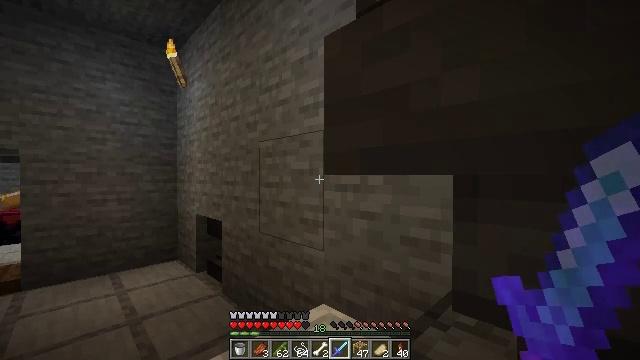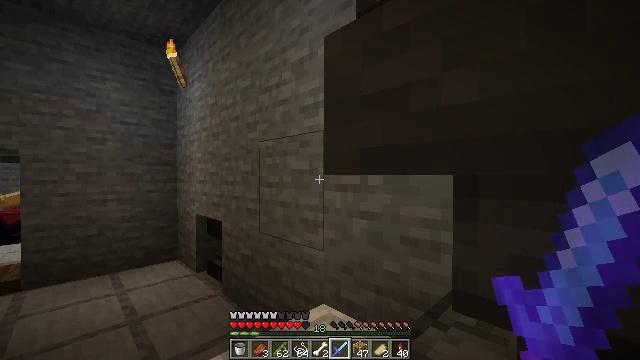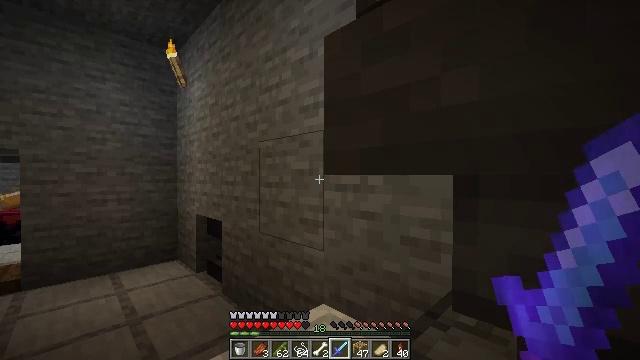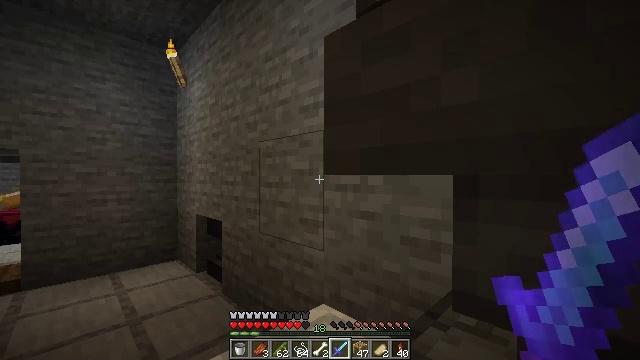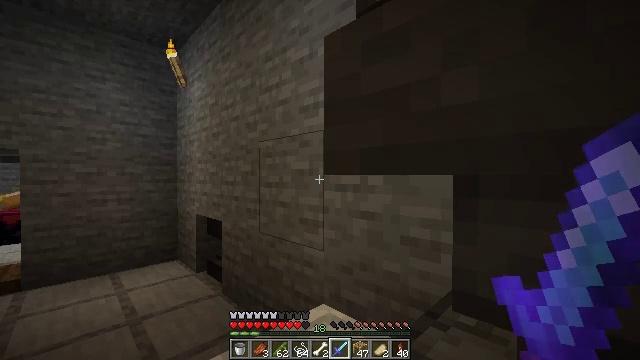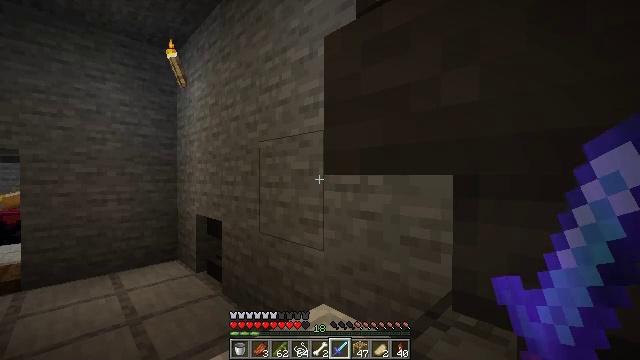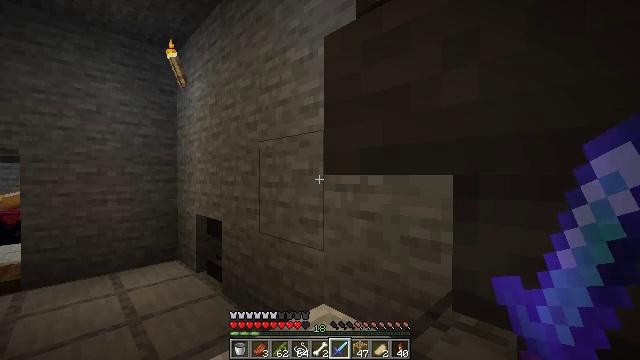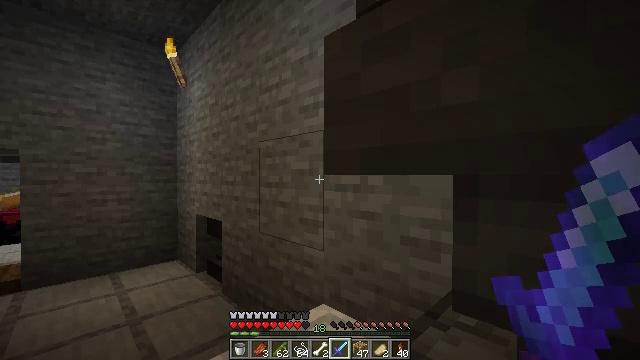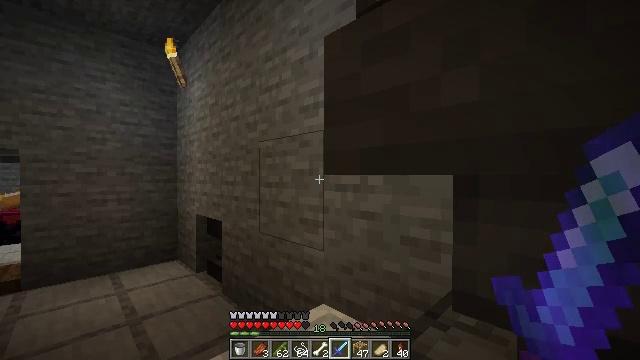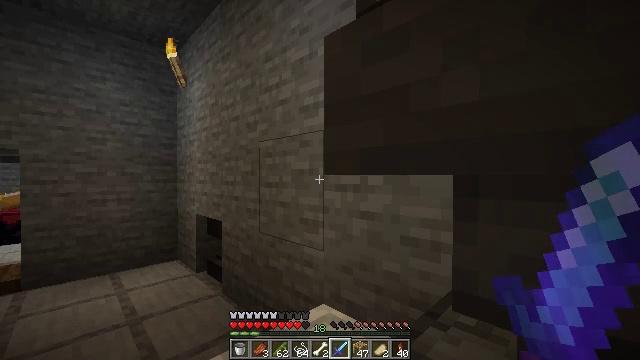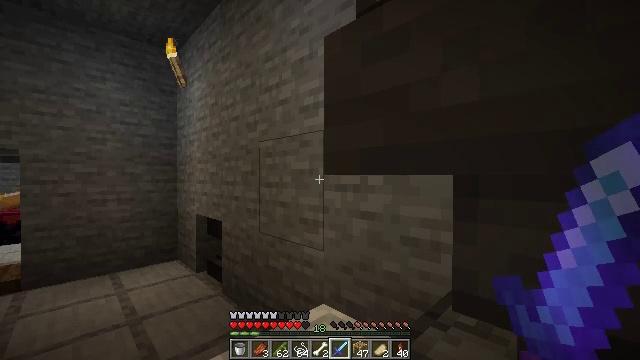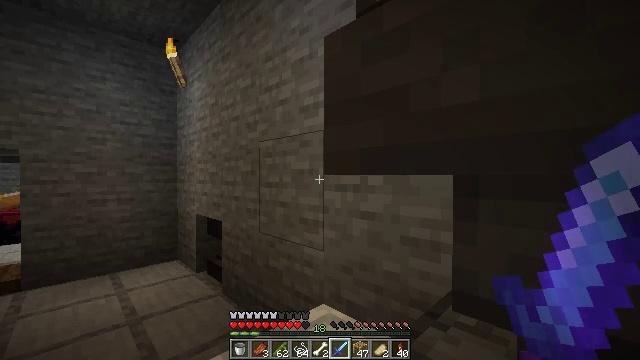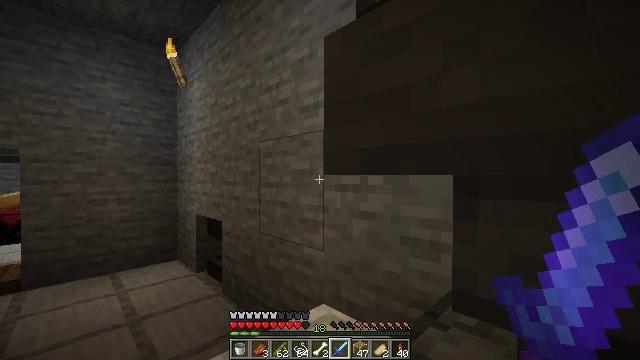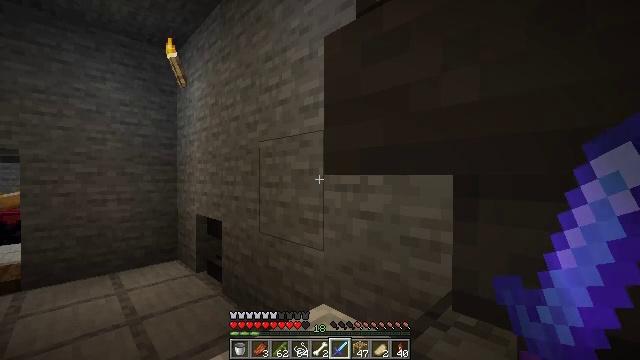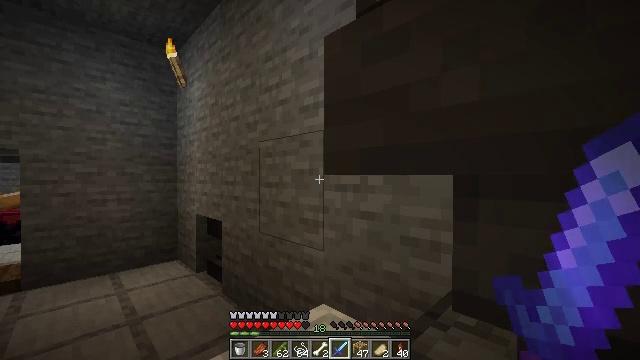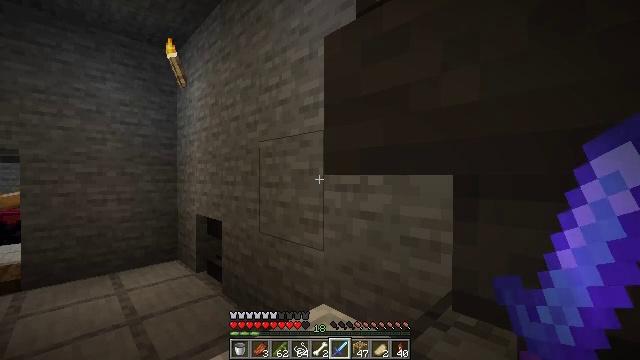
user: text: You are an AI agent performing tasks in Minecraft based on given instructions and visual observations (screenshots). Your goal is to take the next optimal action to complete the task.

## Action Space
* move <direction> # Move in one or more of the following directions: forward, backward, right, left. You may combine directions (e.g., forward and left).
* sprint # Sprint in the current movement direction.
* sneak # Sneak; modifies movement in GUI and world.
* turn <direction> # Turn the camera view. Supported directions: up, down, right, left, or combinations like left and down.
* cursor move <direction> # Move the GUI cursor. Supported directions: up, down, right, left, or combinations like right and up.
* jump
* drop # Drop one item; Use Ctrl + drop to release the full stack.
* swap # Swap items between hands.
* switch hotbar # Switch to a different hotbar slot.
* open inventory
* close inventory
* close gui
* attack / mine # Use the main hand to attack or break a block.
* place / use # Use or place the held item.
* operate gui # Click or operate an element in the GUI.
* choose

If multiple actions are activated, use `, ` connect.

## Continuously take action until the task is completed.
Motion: motion action
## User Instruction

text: Take bamboo and string to craft scaffolding.
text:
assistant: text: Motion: no_op
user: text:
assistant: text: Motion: no_op
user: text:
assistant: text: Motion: no_op
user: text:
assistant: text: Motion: no_op
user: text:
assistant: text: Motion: no_op
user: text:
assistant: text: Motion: no_op
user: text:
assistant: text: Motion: no_op
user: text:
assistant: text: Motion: no_op
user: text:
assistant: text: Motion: no_op
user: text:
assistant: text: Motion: no_op
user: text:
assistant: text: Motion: no_op
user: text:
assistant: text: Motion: no_op
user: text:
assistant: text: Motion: no_op
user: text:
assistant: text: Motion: no_op
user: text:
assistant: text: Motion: no_op
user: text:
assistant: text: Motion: no_op
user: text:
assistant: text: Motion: no_op
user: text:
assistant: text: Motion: no_op
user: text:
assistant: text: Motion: no_op
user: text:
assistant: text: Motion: no_op
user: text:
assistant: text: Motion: no_op
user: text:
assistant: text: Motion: no_op
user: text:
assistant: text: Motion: no_op
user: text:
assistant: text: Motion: no_op
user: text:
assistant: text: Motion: no_op
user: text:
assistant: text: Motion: no_op
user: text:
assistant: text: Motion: no_op
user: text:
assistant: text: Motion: no_op
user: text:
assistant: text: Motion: no_op
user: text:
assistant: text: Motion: no_op